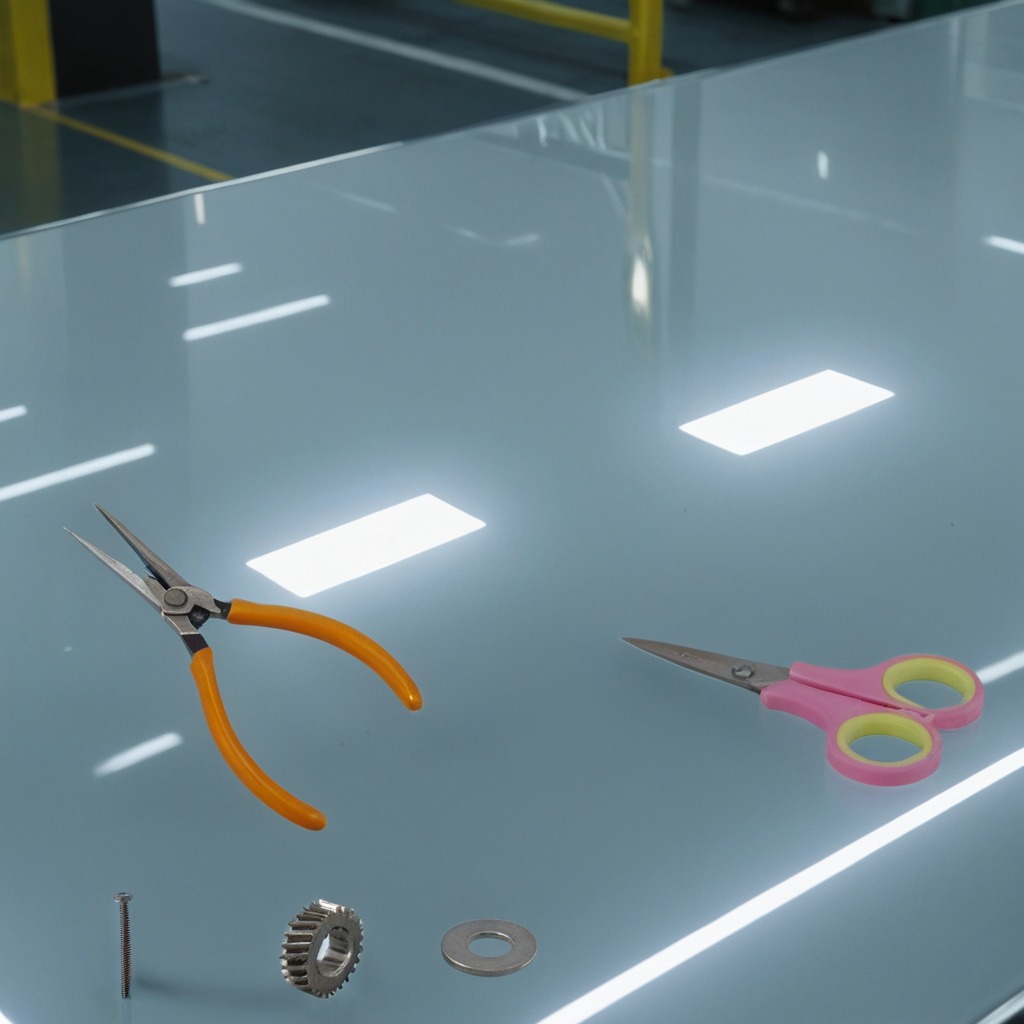
A steel gear with teeth, a flat metal washer, a metal machine screw, pliers, and scissors are lying on the table.